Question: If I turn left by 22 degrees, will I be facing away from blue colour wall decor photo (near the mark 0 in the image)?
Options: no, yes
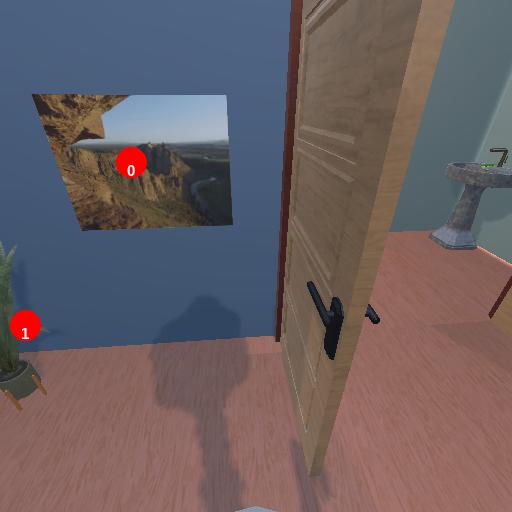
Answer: no